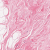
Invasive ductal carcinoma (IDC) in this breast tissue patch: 0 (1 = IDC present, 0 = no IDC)